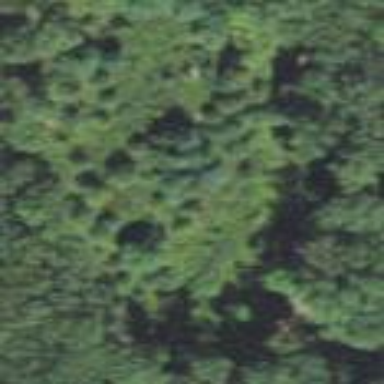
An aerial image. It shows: Patch of scrub vegetation.